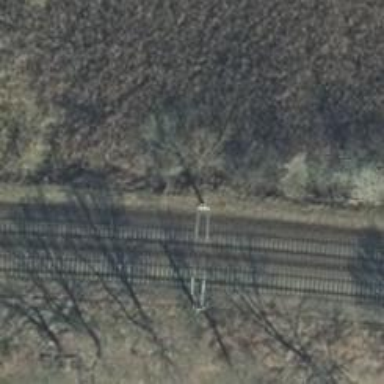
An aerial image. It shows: Milestone along the railway track with catenary mast.